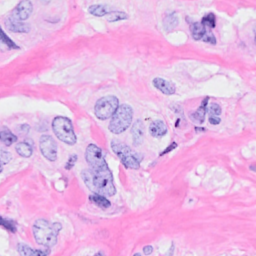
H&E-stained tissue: Breast